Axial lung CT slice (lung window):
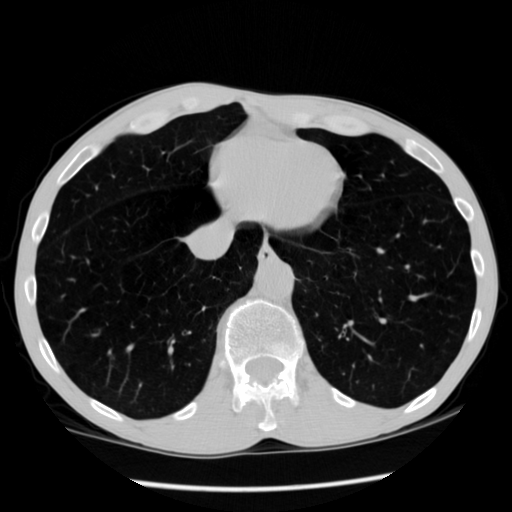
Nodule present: no